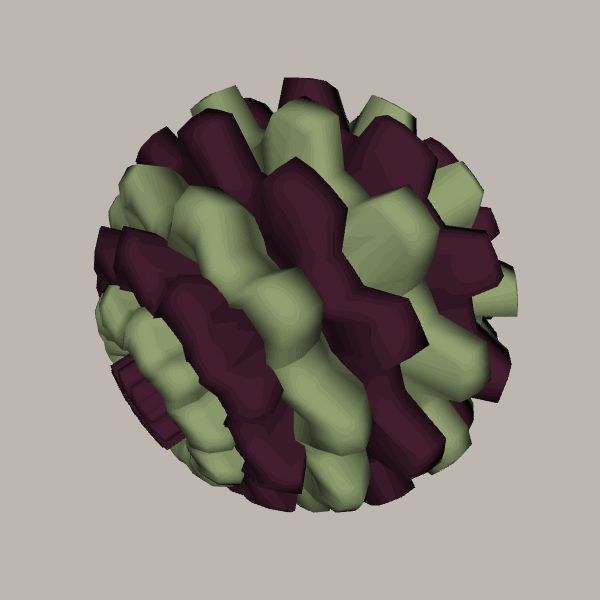
Background: light